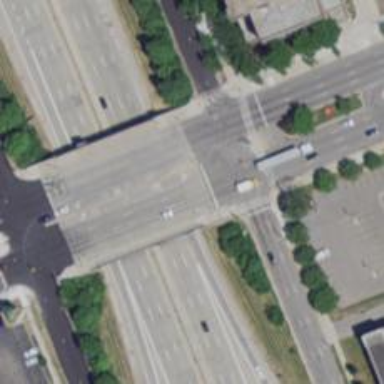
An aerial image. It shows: Primary highway crossing over bridge.